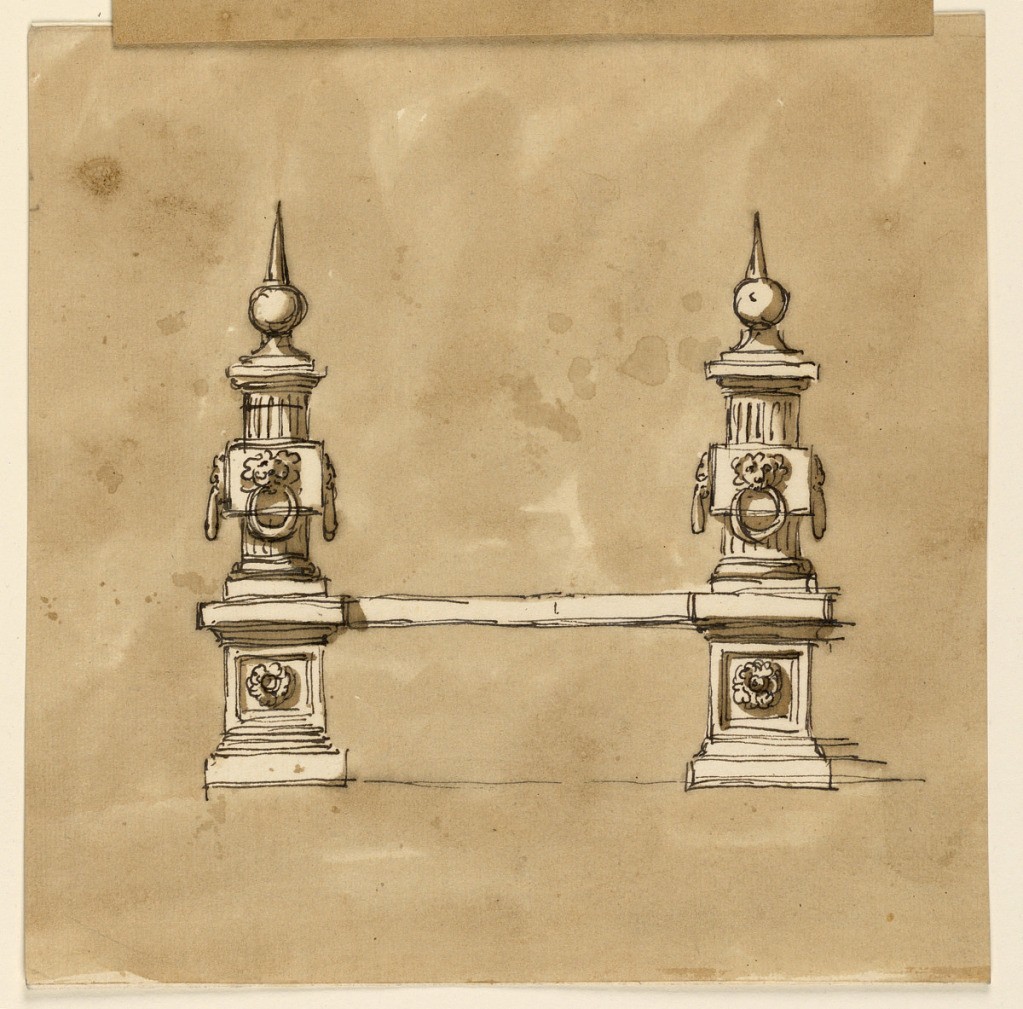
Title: Fireplace fenders
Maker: Giuseppe Barberi, Italian, 1746–1809
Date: ca. 1795
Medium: Pen and brown ink, brush and brown wash on off-white laid paper, lined
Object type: Drawing
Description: Two columns are connected by a bar, in the height of the moldings of the pedestal. The shafts are fluted and surrounded in the center by an angular band with a lion's mask supporting a ring on each side. On top are balls with a point. Usual background.